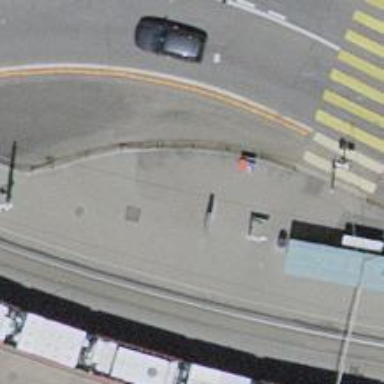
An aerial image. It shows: Platform for public transport with shelter.